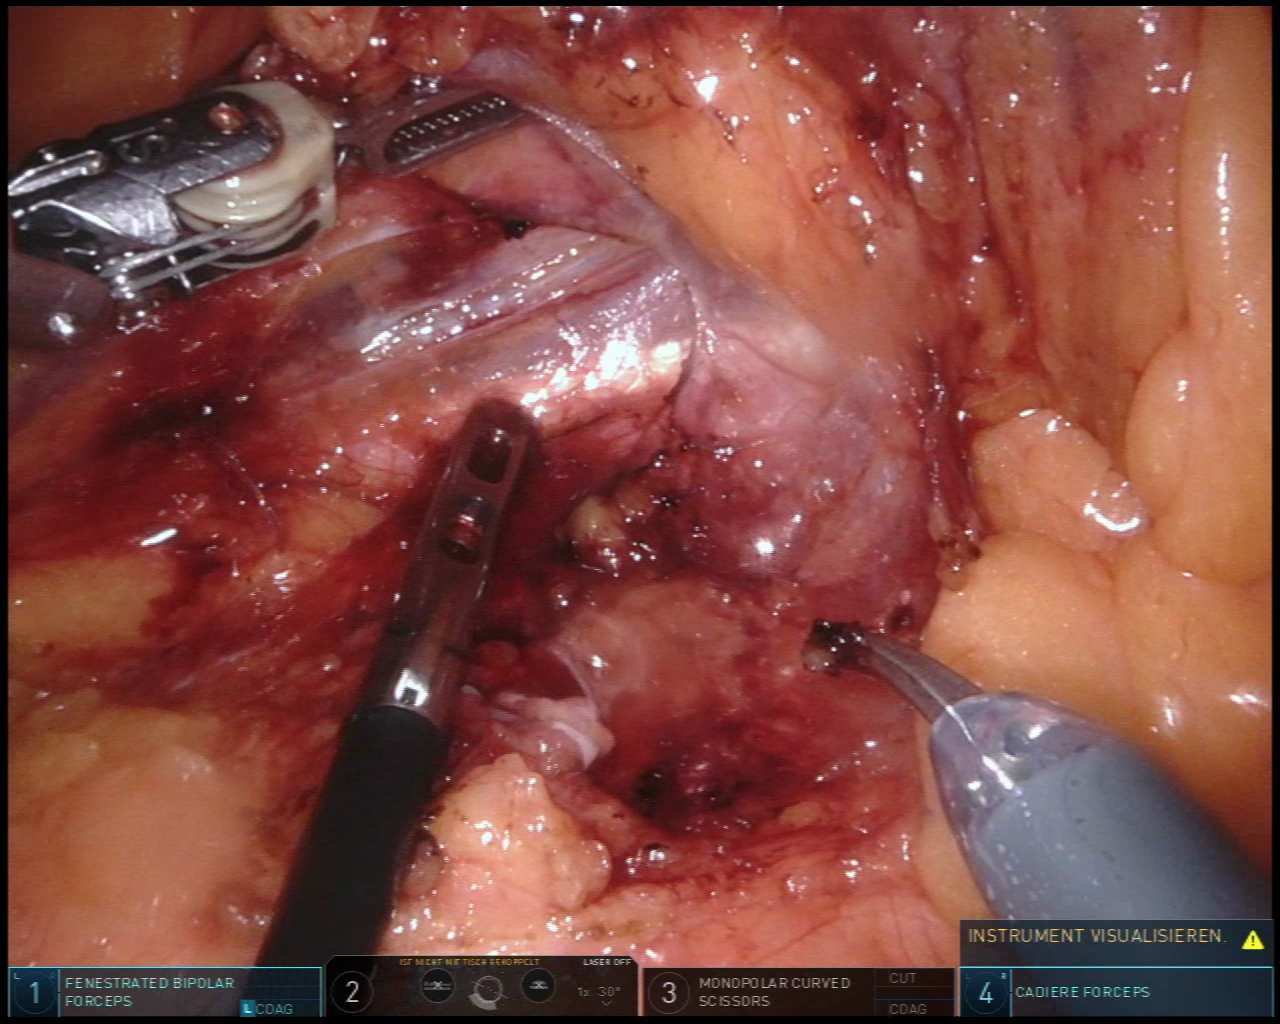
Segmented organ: ureter
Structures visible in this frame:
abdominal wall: no
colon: no
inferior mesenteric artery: no
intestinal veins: no
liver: no
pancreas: no
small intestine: no
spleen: no
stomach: no
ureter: yes
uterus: no
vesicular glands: no